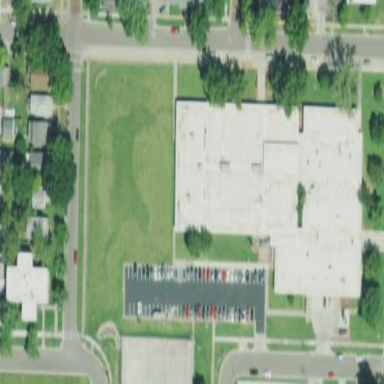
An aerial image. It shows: School building.